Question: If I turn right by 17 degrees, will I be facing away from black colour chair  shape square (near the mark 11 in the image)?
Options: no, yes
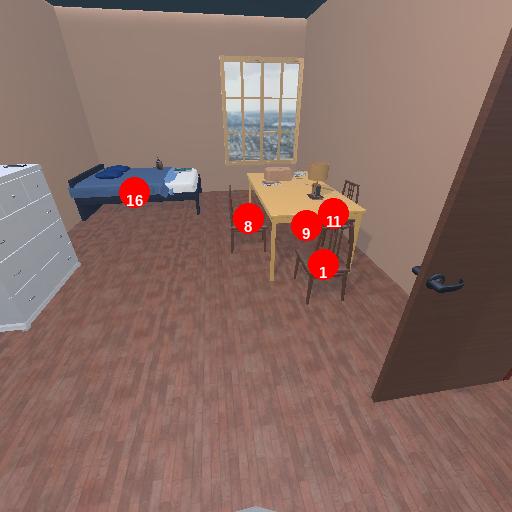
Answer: no